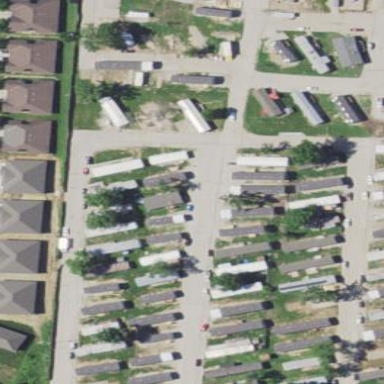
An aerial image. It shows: Residential area known as trailer park.